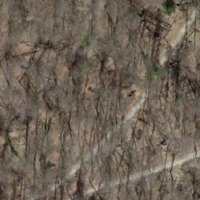
EUNIS habitat code: 41
Species observed at this site:
Tussilago farfara